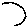
Label: moon